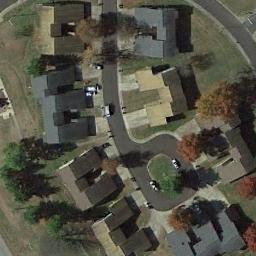
Label: residential